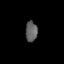
Tissue: skin
Cell type: Epithelial cells
Senescence score: 0.8526
Nuclear area (px): 242
Mean DAPI intensity: 94.785